高三 · 逻辑题
现有爬行、哺乳、飞行三类动物, 其中蛇,地龟属于爬行动物, 狼、狗属于哺乳动物, 鹰、长尾雀属于飞行动物, 请你把下列结构图补充完整:(1)为 (2)为 (3)为

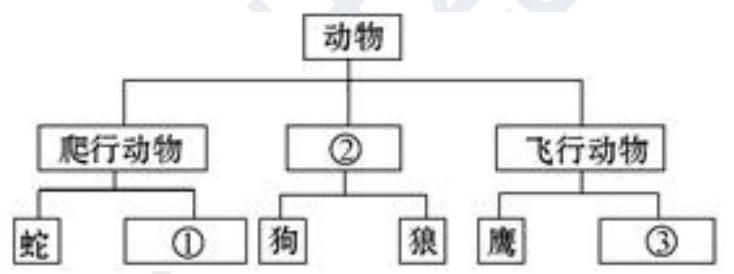
答案: 地龟;哺乳动物;长尾雀
解析: 根据题意,现有的动物可分成三大类:爬行动物、哺乳动物和飞行动物, 故可知(2)处填哺乳动物.然后细分每一类包括的动物.可知(1)处填地龟,(3)处填长尾雀.